Question: This is my code and this is wrong
'''
i = ''
for a in range (1,37):
i += str(a)+' '
print(i)
'''
This is the output i want

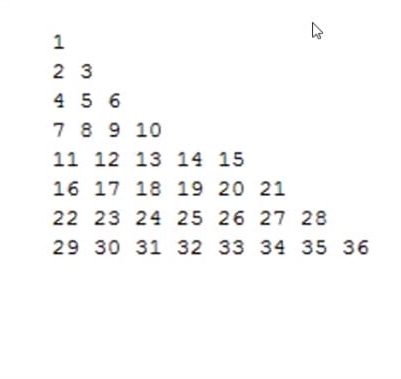
Answer: '''
n=1
for i in range(8):
for j in range (i+1):
print(n,end=' ')
n += 1
print()
'''